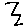
Label: zigzag